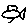
Label: fish